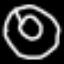
Label: donut